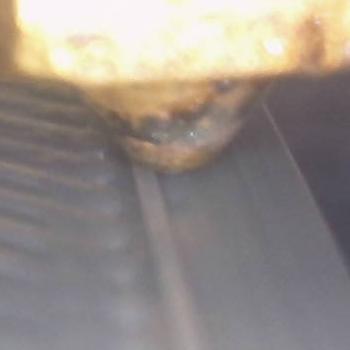
Flow rate: 74%